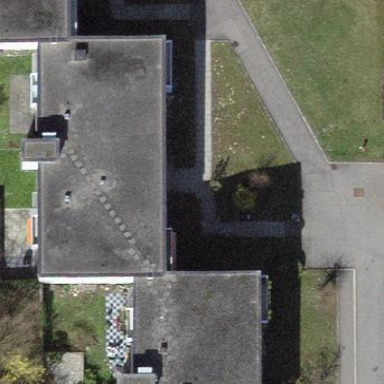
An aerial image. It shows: Residential building.